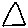
Label: triangle